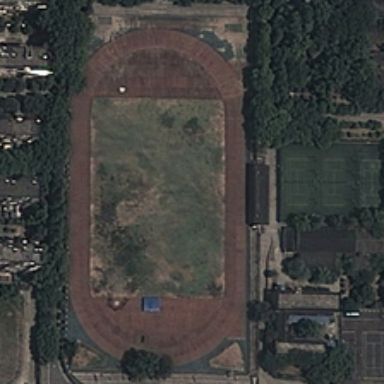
There is a big playground in the center of the land .